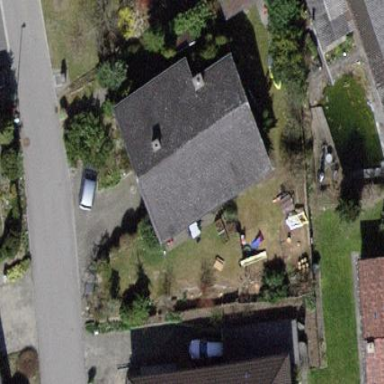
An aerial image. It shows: Simple and straightforward house.